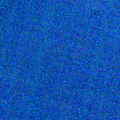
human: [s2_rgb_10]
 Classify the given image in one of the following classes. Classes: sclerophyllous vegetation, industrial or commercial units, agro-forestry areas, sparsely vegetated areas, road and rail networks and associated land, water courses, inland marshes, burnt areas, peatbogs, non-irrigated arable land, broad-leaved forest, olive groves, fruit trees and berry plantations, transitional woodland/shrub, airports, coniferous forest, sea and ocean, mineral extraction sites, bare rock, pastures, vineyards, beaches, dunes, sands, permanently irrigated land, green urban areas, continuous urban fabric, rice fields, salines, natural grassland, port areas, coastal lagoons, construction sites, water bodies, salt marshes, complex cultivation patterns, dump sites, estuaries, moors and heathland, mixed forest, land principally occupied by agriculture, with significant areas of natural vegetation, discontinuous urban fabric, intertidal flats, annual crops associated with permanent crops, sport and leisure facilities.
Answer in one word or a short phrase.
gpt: sea and ocean